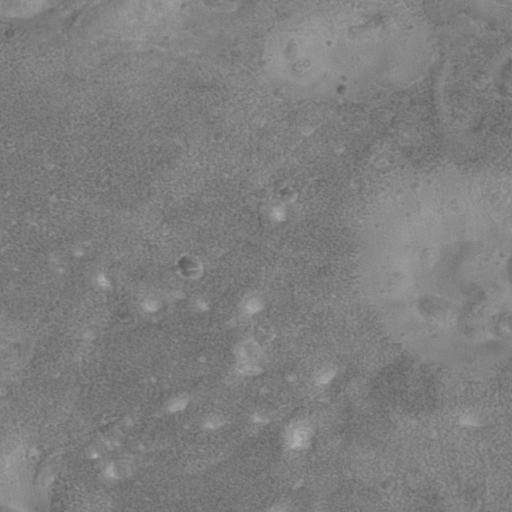
Objects detected: cone, cone, cone, cone, cone